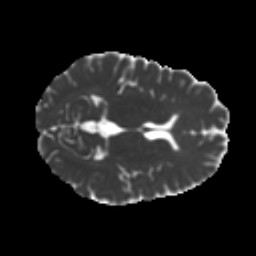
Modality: MD
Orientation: axial
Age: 30
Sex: male
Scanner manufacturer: ge
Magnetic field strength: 3 T
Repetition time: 7.8 s
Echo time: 0.0606 s